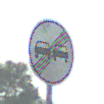
Verkehrszeichen: EndeUeberholverbot
Umgebung: Outdoor, Nature
Tageszeit: MorningAfternoon
Wetter: PartlyCloudy
Licht: Natural
Jahreszeit: NotSpecified
Kontrast: HighContrast